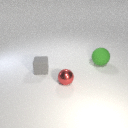
small gray rubber cube in front of large green rubber sphere